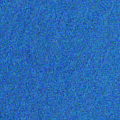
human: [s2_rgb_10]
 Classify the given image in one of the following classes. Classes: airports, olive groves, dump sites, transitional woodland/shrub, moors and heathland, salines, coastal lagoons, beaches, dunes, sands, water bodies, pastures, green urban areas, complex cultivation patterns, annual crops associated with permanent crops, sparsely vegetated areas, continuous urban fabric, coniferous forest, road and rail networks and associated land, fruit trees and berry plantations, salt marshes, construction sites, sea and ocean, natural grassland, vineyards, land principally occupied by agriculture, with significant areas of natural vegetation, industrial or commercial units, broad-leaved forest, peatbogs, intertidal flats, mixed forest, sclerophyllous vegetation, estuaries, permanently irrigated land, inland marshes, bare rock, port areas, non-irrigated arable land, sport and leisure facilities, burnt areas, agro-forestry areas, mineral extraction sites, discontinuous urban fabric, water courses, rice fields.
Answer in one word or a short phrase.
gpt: sea and ocean